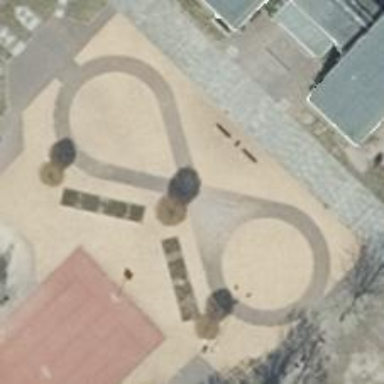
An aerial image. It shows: Playground area for leisure land.